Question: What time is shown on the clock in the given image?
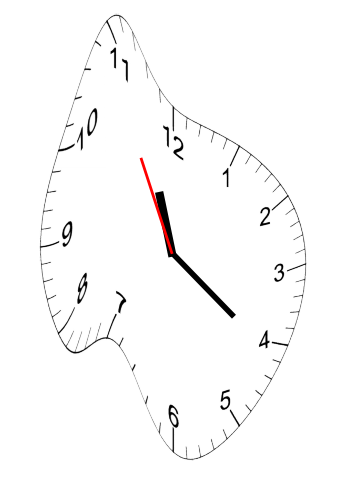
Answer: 11:20:55